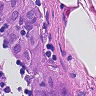
Metastatic tissue present: yes